Field crop: maize
Growth stage: 2
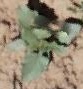
Species: datura